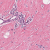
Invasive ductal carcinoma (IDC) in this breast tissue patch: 0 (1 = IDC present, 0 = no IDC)